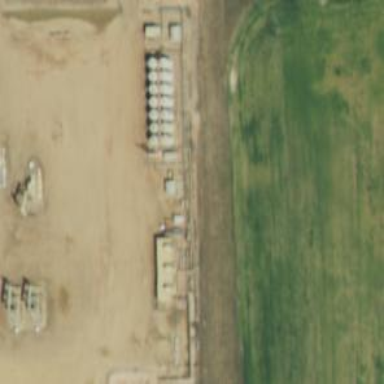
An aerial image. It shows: Storage tank that is man-made.